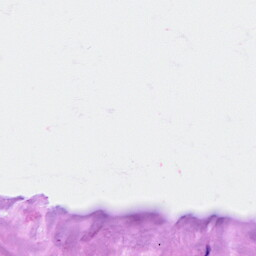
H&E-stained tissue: Breast